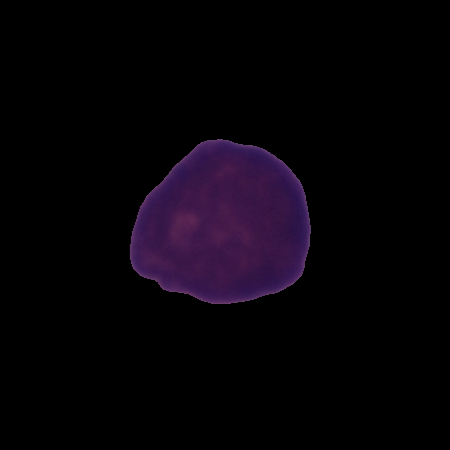
Label: cancer